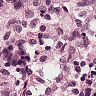
Metastatic tissue present: no